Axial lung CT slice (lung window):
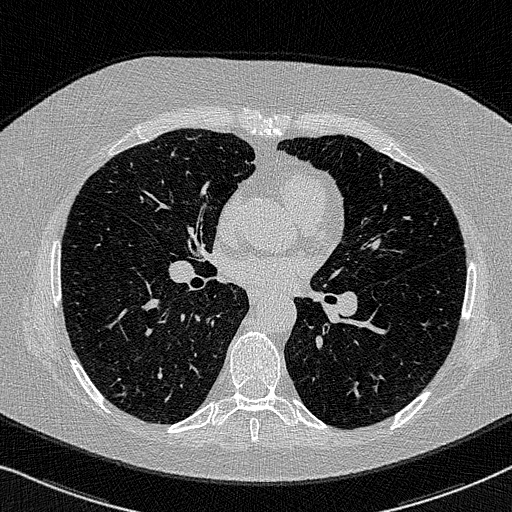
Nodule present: no